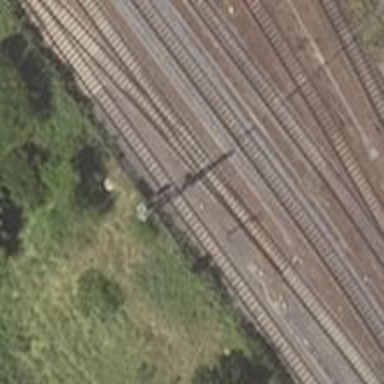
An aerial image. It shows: Railway signal.